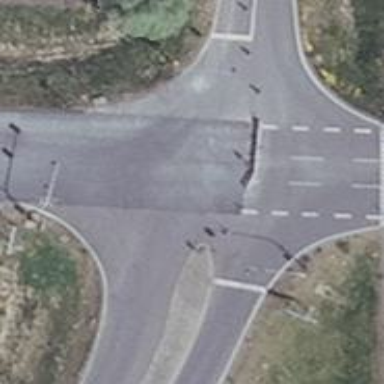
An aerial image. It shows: Asphalt road classified as primary highway.